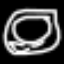
Label: donut